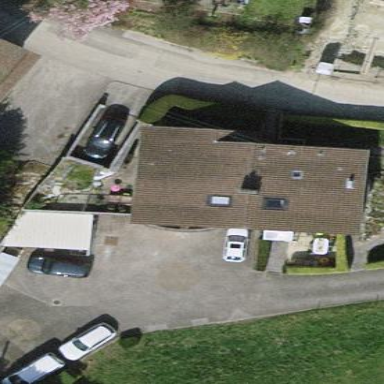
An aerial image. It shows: Detached building with gabled roof.